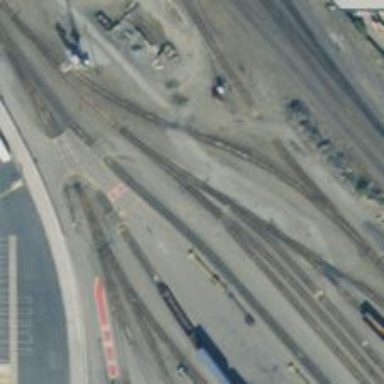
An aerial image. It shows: Railway yard in service.